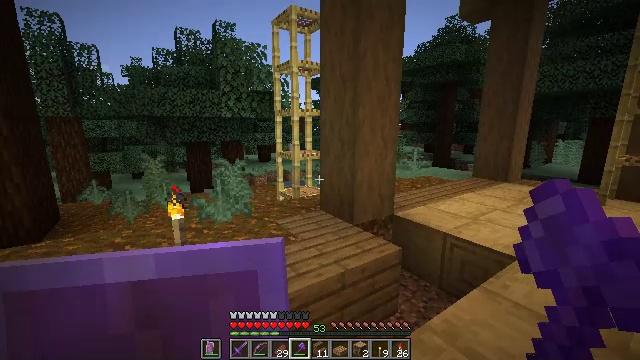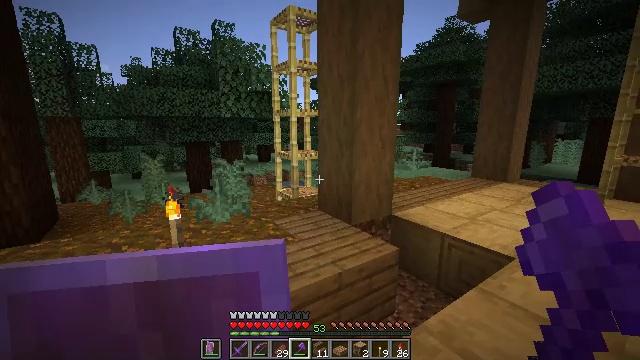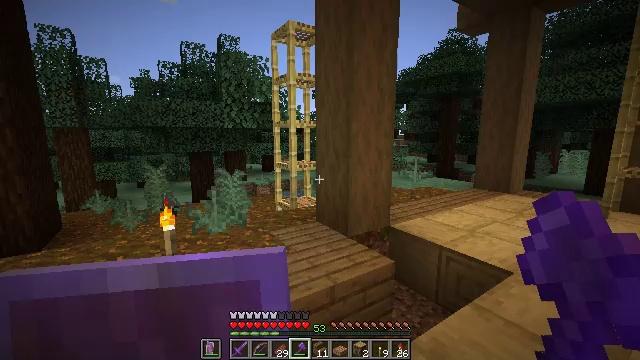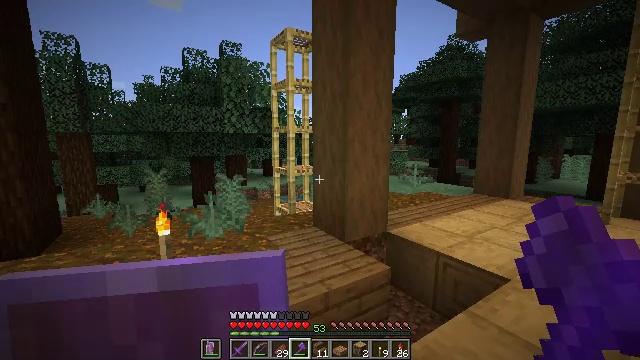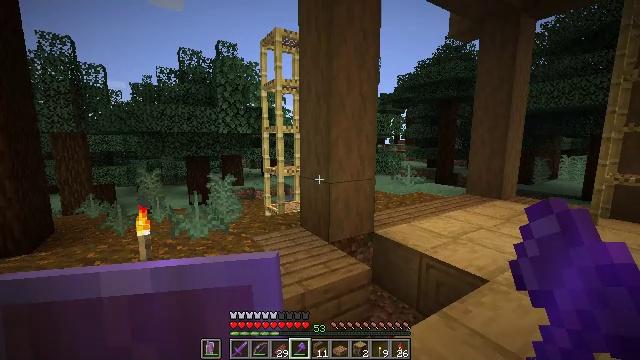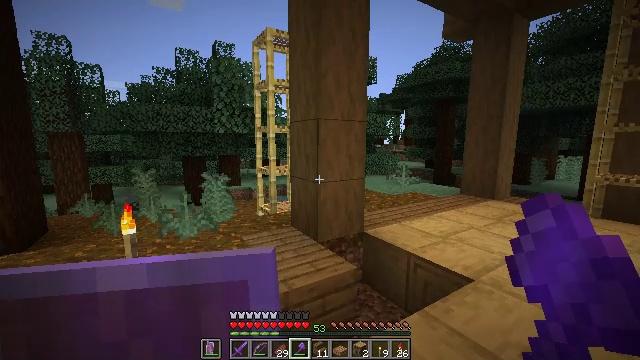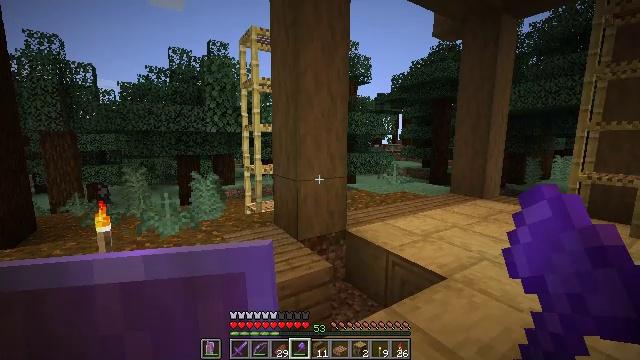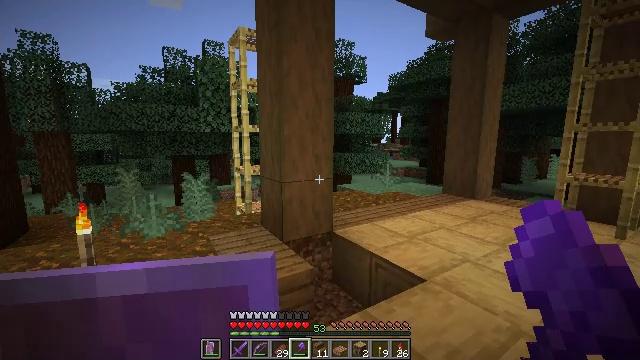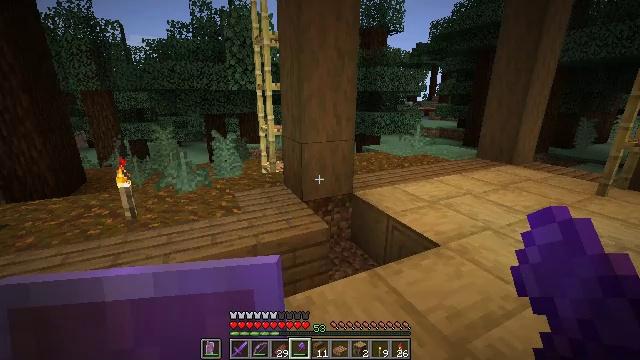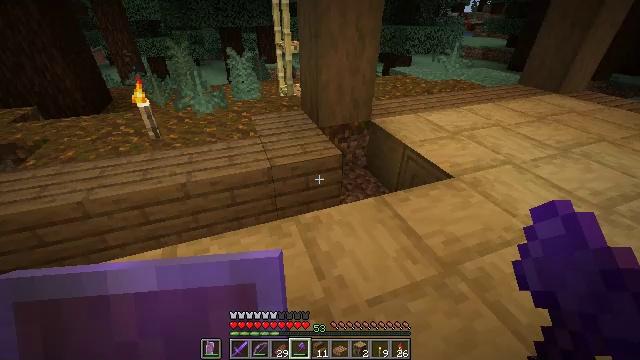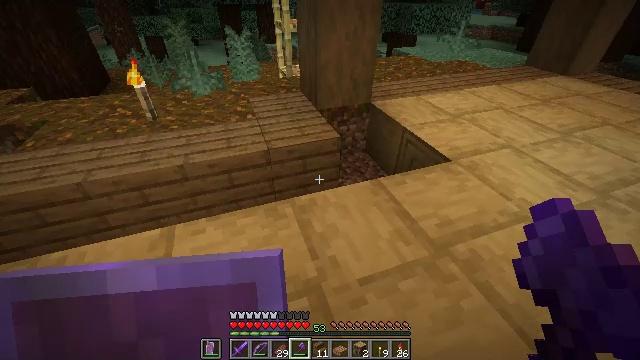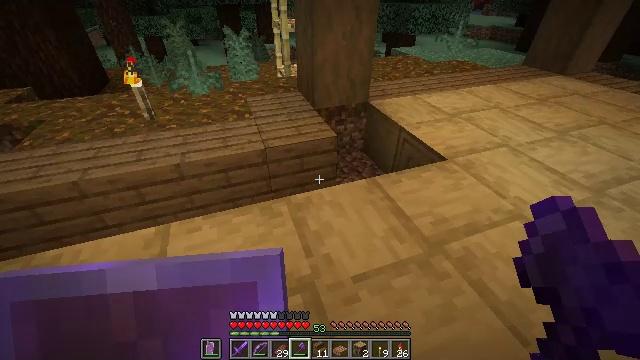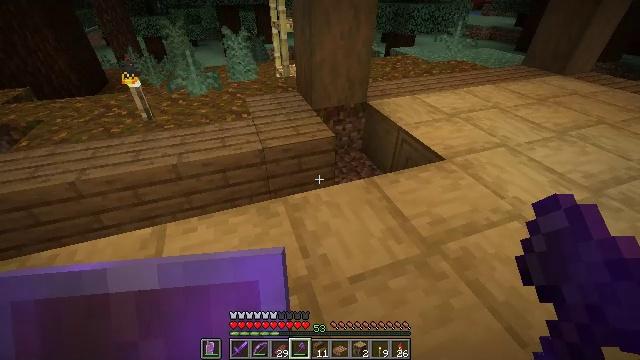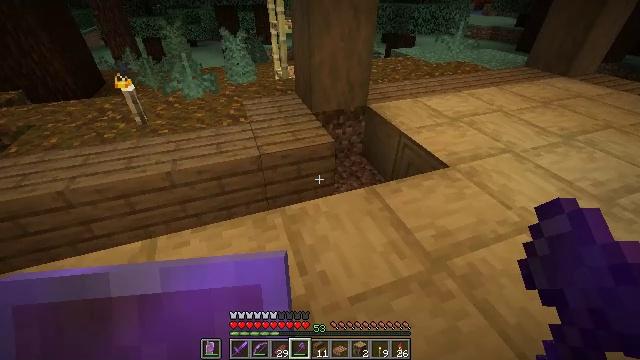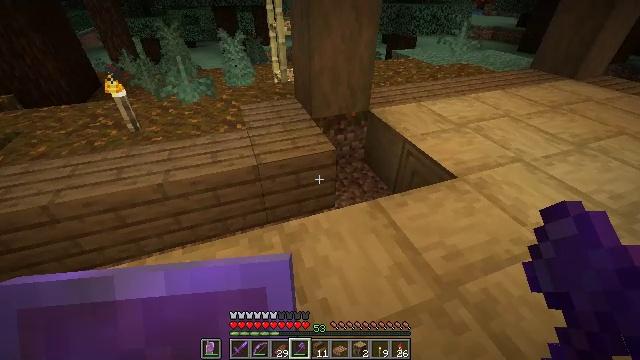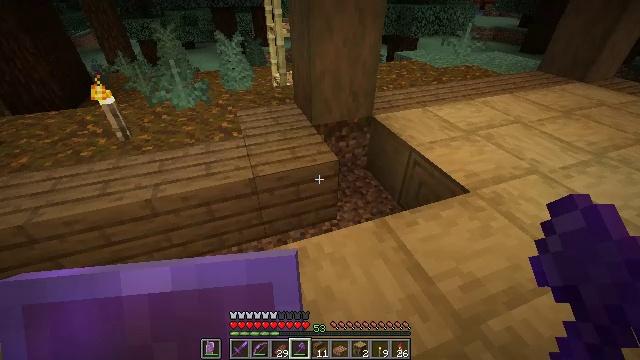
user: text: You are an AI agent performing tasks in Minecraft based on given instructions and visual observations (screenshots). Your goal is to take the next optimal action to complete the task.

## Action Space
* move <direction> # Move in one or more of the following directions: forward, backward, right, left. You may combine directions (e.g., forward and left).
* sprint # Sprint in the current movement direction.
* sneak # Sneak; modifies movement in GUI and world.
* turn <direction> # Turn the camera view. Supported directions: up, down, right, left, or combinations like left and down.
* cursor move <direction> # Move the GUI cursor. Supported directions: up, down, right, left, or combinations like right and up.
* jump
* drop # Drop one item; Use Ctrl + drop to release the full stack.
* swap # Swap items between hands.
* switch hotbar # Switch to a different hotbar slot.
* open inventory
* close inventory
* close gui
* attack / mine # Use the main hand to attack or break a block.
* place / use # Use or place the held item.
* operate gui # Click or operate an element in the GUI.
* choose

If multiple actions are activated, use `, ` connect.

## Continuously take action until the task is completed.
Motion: motion action
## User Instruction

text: Remove the scaffolding structure.
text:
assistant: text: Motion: move right
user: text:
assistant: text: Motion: move right, turn left and up
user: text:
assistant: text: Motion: move right, turn up
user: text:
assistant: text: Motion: move right
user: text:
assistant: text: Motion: move right
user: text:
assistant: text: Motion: move right
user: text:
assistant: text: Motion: move right
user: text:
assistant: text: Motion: move right, turn left and down
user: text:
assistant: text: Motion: turn left and down
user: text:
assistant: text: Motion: turn down
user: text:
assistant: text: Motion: no_op
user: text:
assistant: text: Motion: move forward
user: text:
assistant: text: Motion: move forward
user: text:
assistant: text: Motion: move forward
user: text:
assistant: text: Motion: move forward
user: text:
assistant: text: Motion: turn left
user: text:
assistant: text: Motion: turn left
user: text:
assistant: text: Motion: turn left
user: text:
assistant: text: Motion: no_op
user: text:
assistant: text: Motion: no_op
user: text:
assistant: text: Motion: no_op
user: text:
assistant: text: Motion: no_op
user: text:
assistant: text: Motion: no_op
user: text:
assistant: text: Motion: no_op
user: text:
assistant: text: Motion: turn left and up
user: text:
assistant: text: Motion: turn left and up
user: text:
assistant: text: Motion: turn left
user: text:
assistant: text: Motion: no_op
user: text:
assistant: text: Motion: no_op
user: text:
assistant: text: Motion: no_op